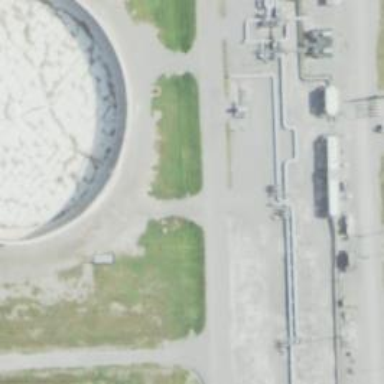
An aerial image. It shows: Pumping substation.